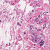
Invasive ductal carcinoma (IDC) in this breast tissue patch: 0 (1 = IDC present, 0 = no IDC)